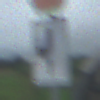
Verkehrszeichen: VerlaufVorfahrtsstrasse7
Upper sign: Stop
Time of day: Midday
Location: Outdoor (Suburban)
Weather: Overcast
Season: NotSpecified
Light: Natural